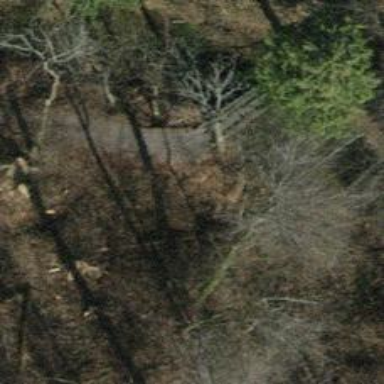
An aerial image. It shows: Path crossing bridge with excellent trail visibility.